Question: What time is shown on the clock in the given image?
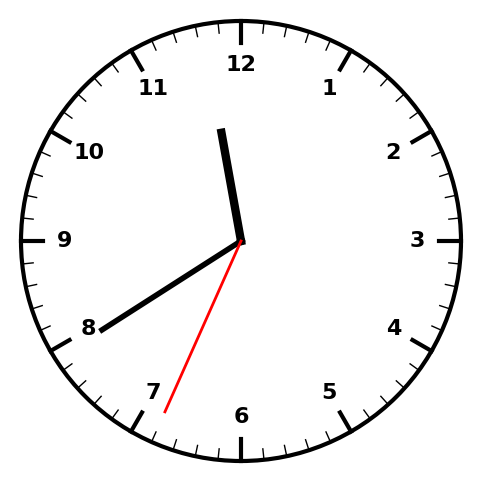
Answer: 11:39:34